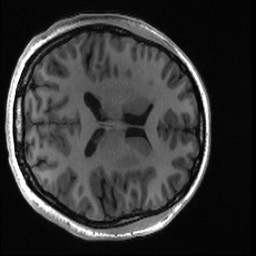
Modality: T1w
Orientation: axial
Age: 19
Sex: female